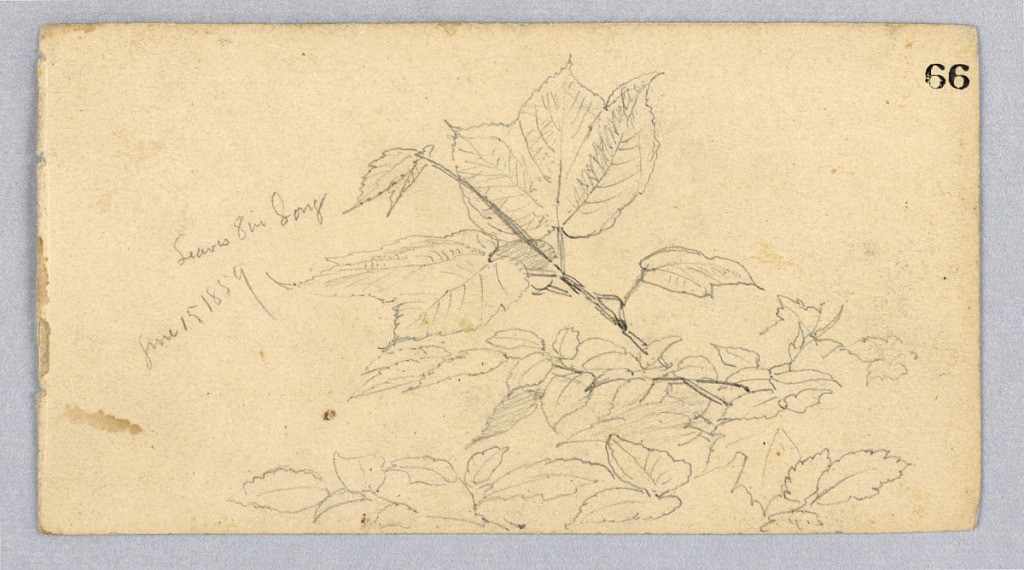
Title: Study of foliage
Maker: William Trost Richards, American, 1833–1905
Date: June 15, 1859
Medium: Graphite on paper
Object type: Sketchbook folio
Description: Sketch of a tree with foliage.